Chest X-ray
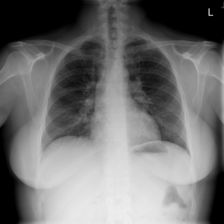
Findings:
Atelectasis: negative
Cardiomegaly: negative
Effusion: negative
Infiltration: negative
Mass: positive
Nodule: negative
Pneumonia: negative
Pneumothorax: negative
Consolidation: negative
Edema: negative
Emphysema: negative
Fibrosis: negative
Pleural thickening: negative
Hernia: negative